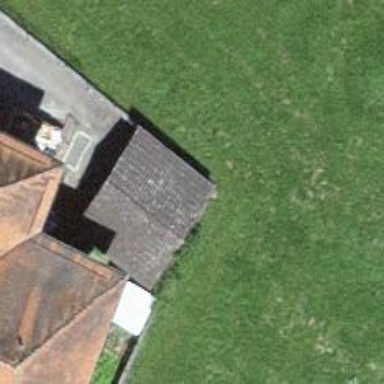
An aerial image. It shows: Garage.